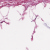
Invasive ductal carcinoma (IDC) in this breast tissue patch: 1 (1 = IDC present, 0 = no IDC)